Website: walmart
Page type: delivery-shipping
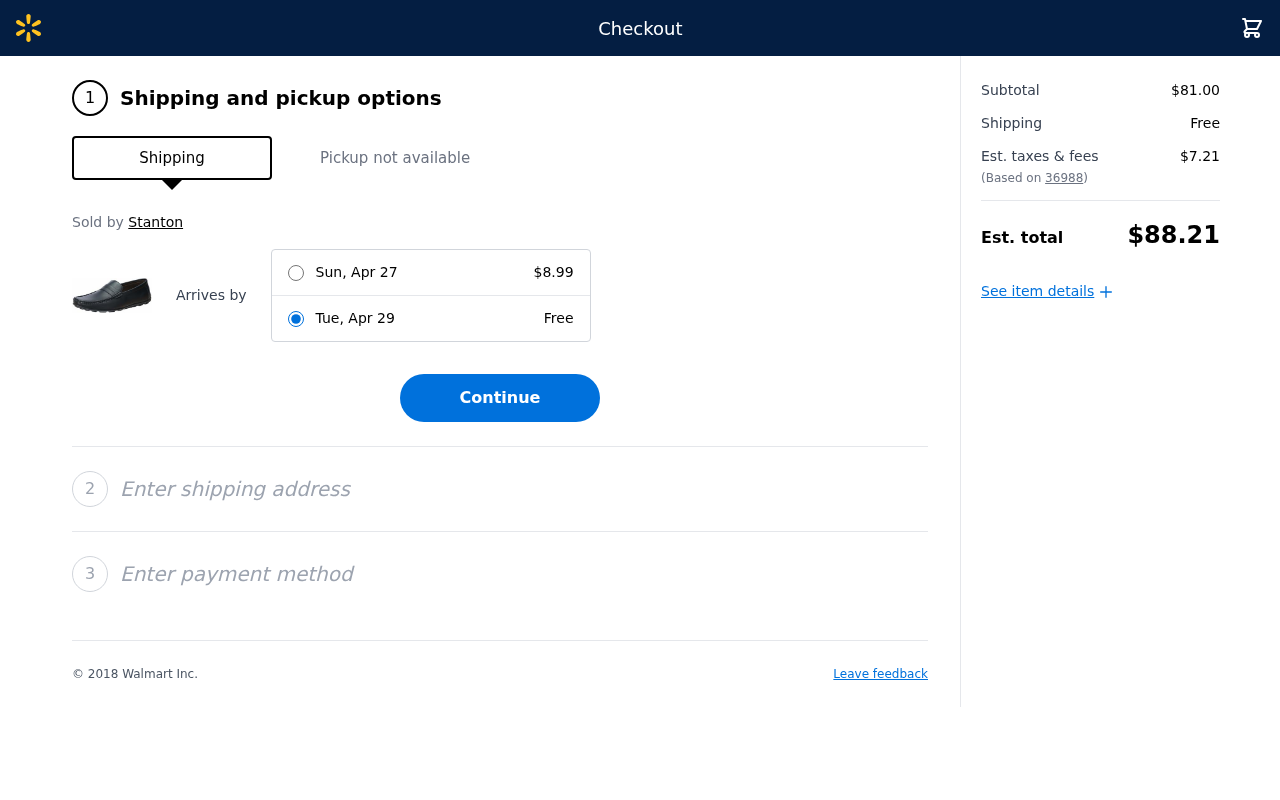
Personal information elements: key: PII_POSTCODE
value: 36988
Product elements: key: PRODUCT1_BRAND
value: Stanton
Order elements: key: ORDER_EXPRESS_DATE
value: Sun, Apr 27
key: ORDER_EXPRESS_PRICE
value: $8.99
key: ORDER_DELIVERY_DATE
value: Tue, Apr 29
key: ORDER_SHIPPING_COST
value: Free
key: ORDER_SUBTOTAL
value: $81.00
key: ORDER_SHIPPING_COST2
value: Free
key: ORDER_TAX
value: $7.21
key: ORDER_TOTAL
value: $88.21